Current action and preconditions to check: trajectory_clear

Your task: For each precondition in the list above, predict whether it will hold at this action.

Consider the current scene as observed from the mobile robot's camera, and analyze the predicted future states of all dynamic agents (e.g., people, animals, vehicles, or any moving entities) within the NEXT SECOND.

IMPORTANT: Only answer "very likely" if you are absolutely certain—based on strong, clear evidence—that a dynamic agent will violate the precondition in the predicted future state. Do NOT answer "very likely" for unlikely, ambiguous, or low-probability risks.

Ask yourself for each precondition: Is there a high probability, with clear and convincing evidence, that the predicted future states of any dynamic agent will interfere with the predicted future state of the currently executing action within the NEXT SECOND, causing that precondition to fail?

Assess the risk level based on these predictions. Use "likely" or "very likely" if motions create a clear risk of interference.

Use "neutral" or "improbable" if agents are nearby but their predicted paths are clearly diverging or non-conflicting.

Failure Risk Categories: "very improbable", "improbable", "neutral", "likely", "very likely"

Answer Format: Output ONLY the probability_of_failure value from these categories: "very improbable", "improbable", "neutral", "likely", "very likely"

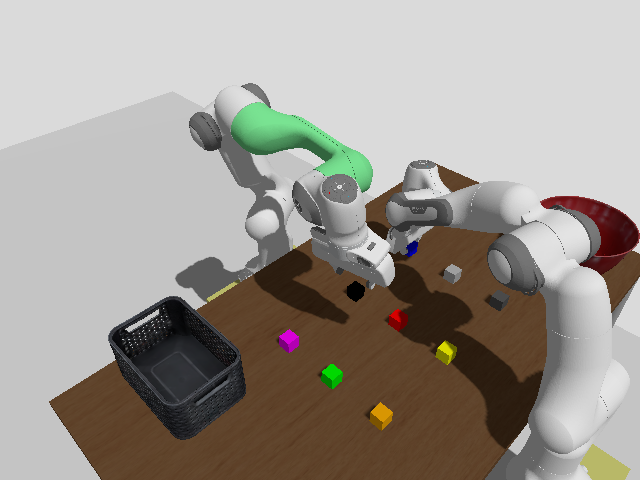

Answer: very improbable